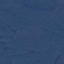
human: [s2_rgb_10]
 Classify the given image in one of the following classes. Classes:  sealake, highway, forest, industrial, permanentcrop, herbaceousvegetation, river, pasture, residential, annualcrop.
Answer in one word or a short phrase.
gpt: Forest